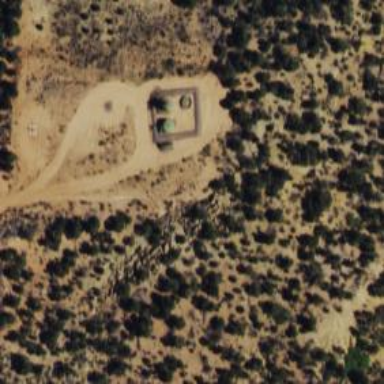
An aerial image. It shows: Storage tank with man-made structure.